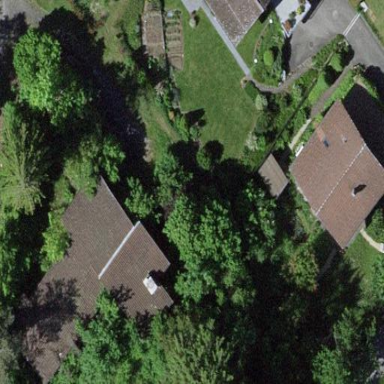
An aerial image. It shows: Simple house.